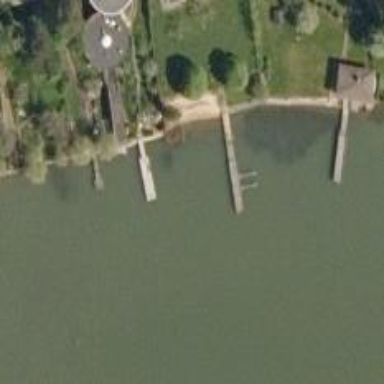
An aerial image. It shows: Man-made pier.